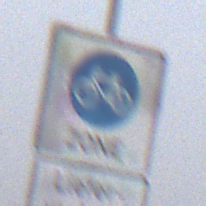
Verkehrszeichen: BeginnFahrradzone
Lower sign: BesondereFahrzeugeUndTransportgueter5
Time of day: Midday
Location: Outdoor (Suburban)
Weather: Overcast
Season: NotSpecified
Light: Natural